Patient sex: M
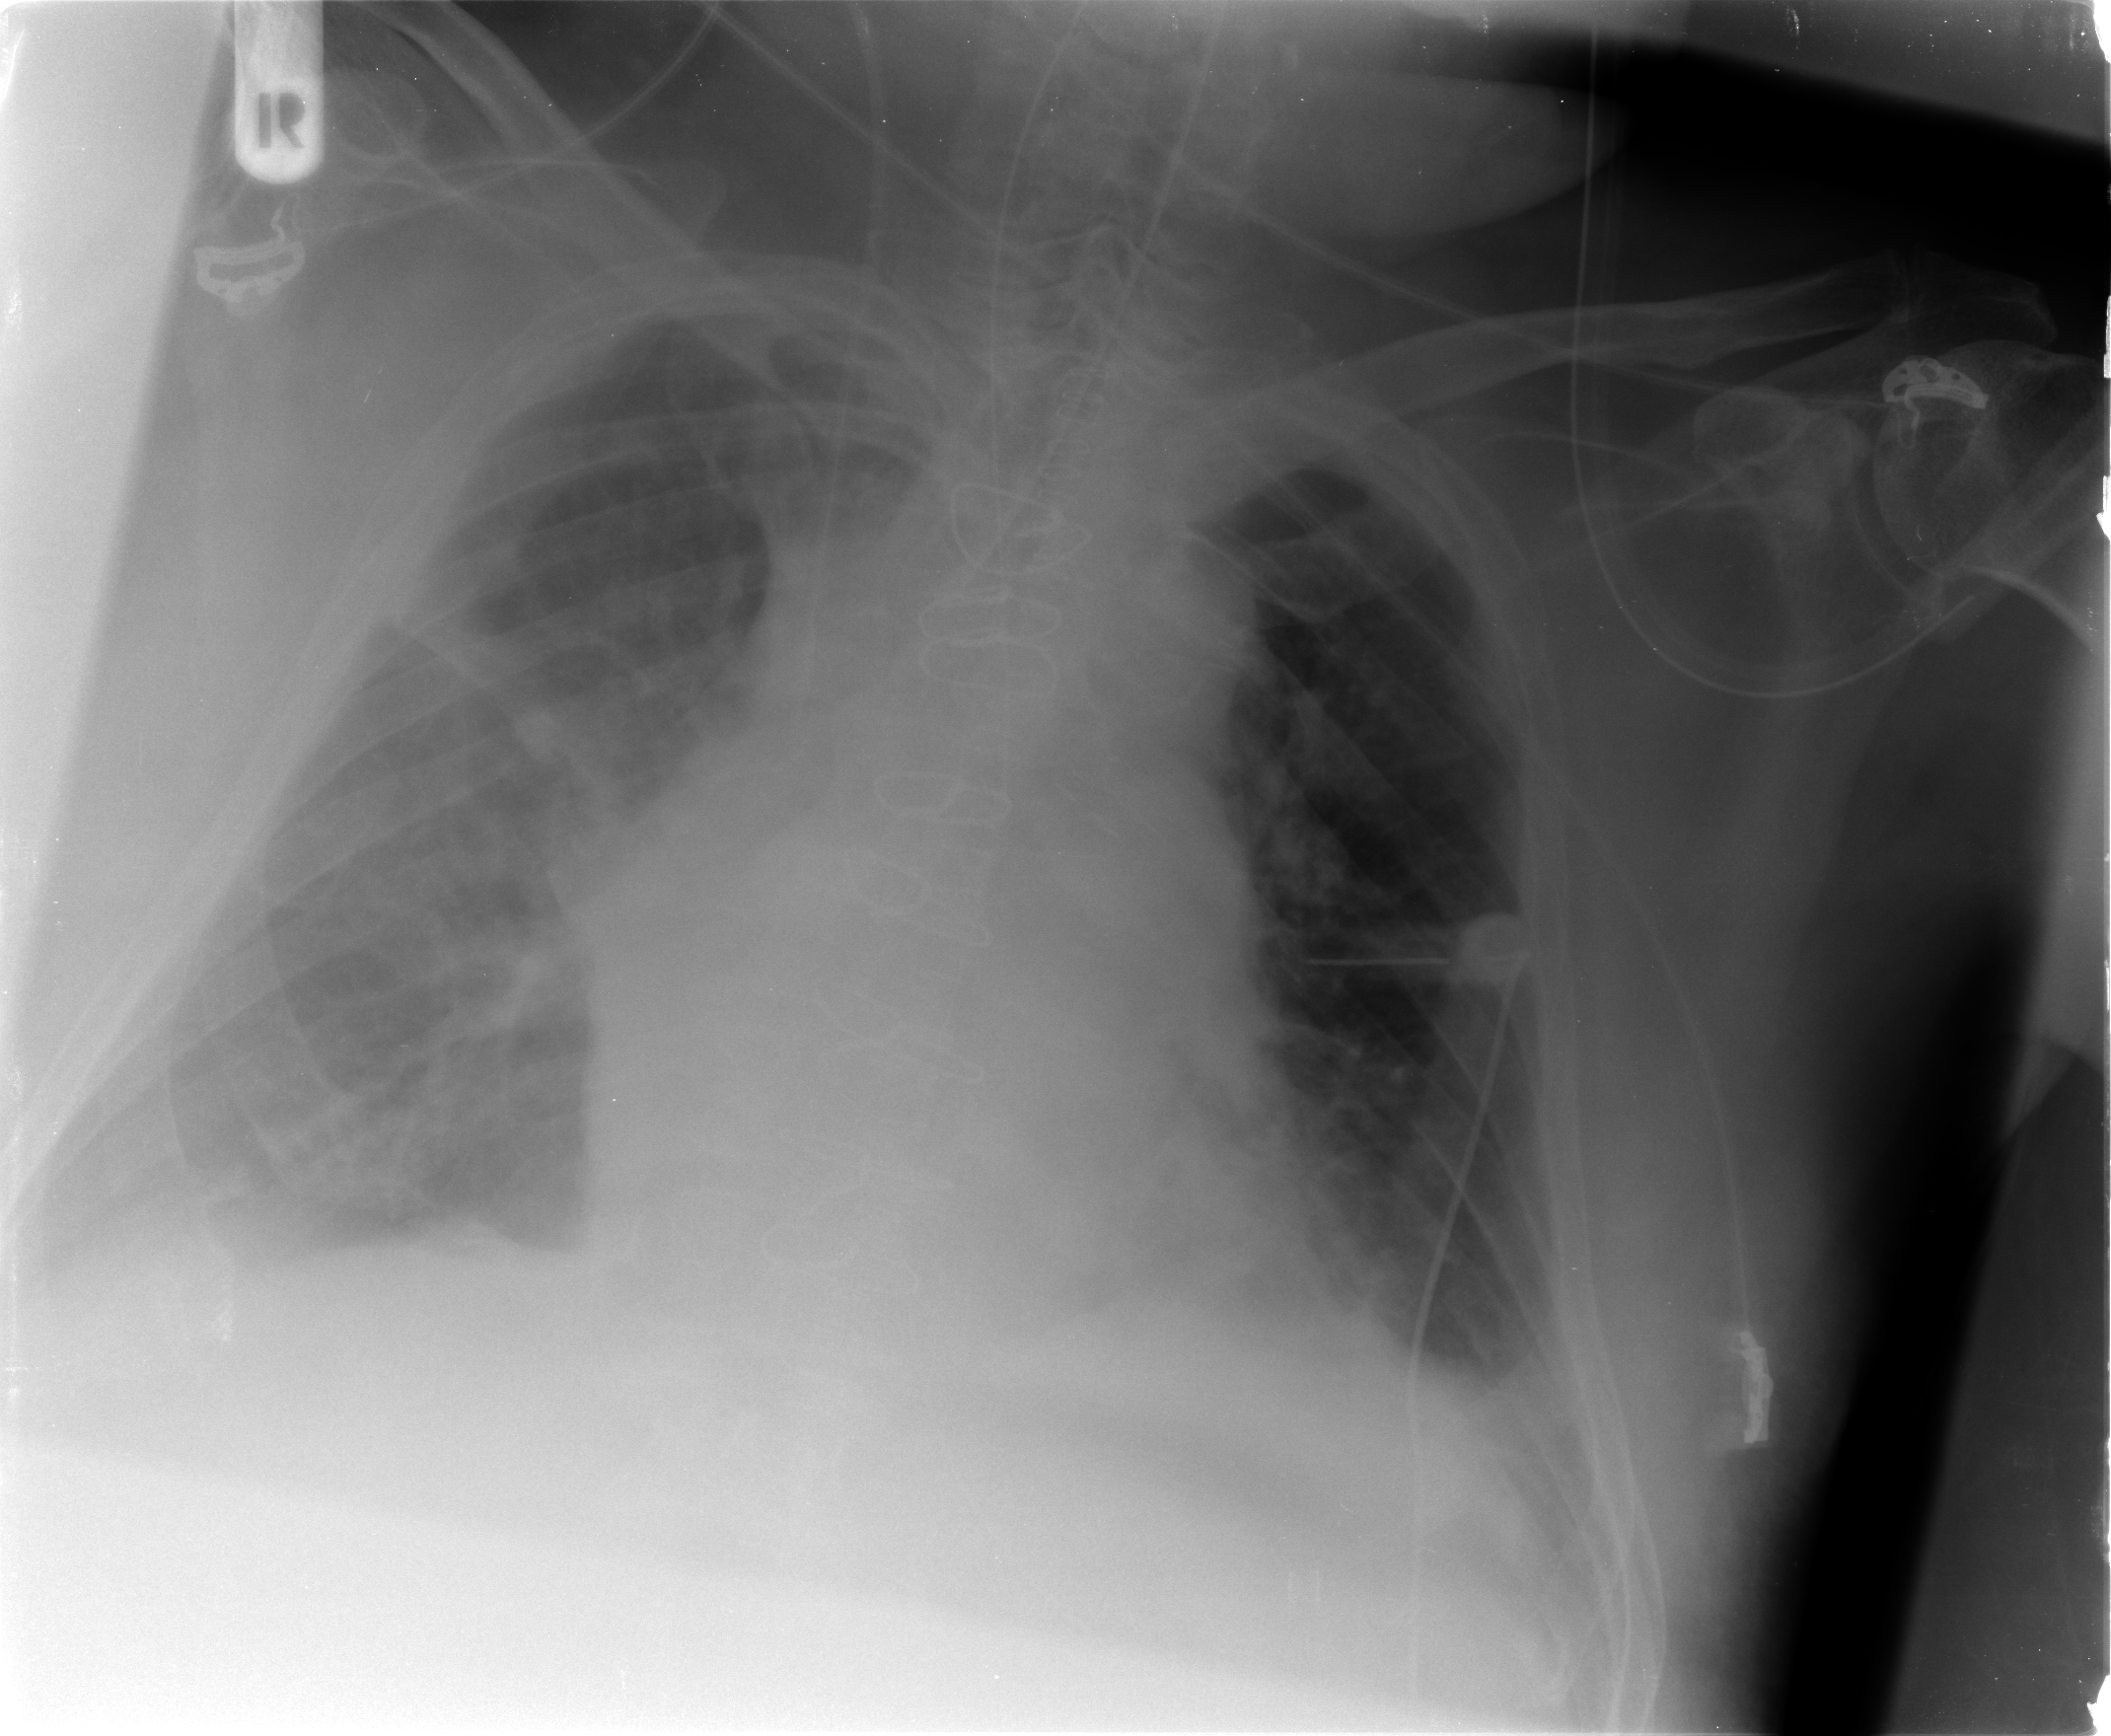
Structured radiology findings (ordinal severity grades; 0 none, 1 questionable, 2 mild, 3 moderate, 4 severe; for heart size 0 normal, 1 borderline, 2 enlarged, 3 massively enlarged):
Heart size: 2
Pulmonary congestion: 2
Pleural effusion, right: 3
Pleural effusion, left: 2
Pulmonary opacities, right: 2
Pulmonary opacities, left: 1
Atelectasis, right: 2
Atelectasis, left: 2